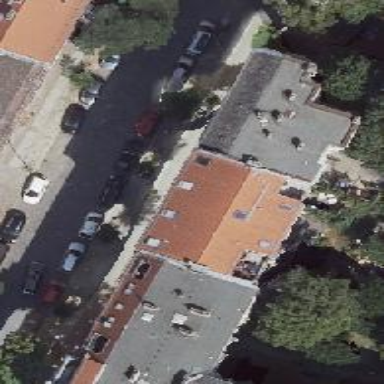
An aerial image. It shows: Apartments building with saltbox roof shape.